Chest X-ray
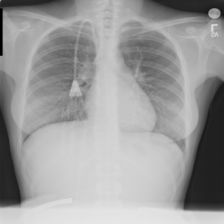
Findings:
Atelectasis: negative
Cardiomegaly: negative
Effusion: negative
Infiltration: negative
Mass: negative
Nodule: negative
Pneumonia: negative
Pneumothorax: negative
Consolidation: negative
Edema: negative
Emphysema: negative
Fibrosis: negative
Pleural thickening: negative
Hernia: negative